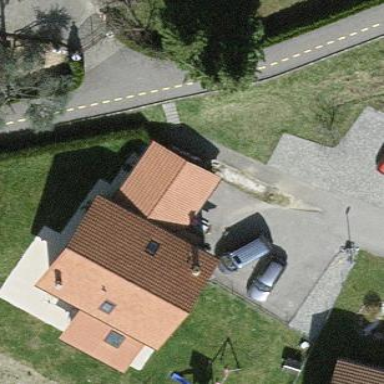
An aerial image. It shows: Garage building.